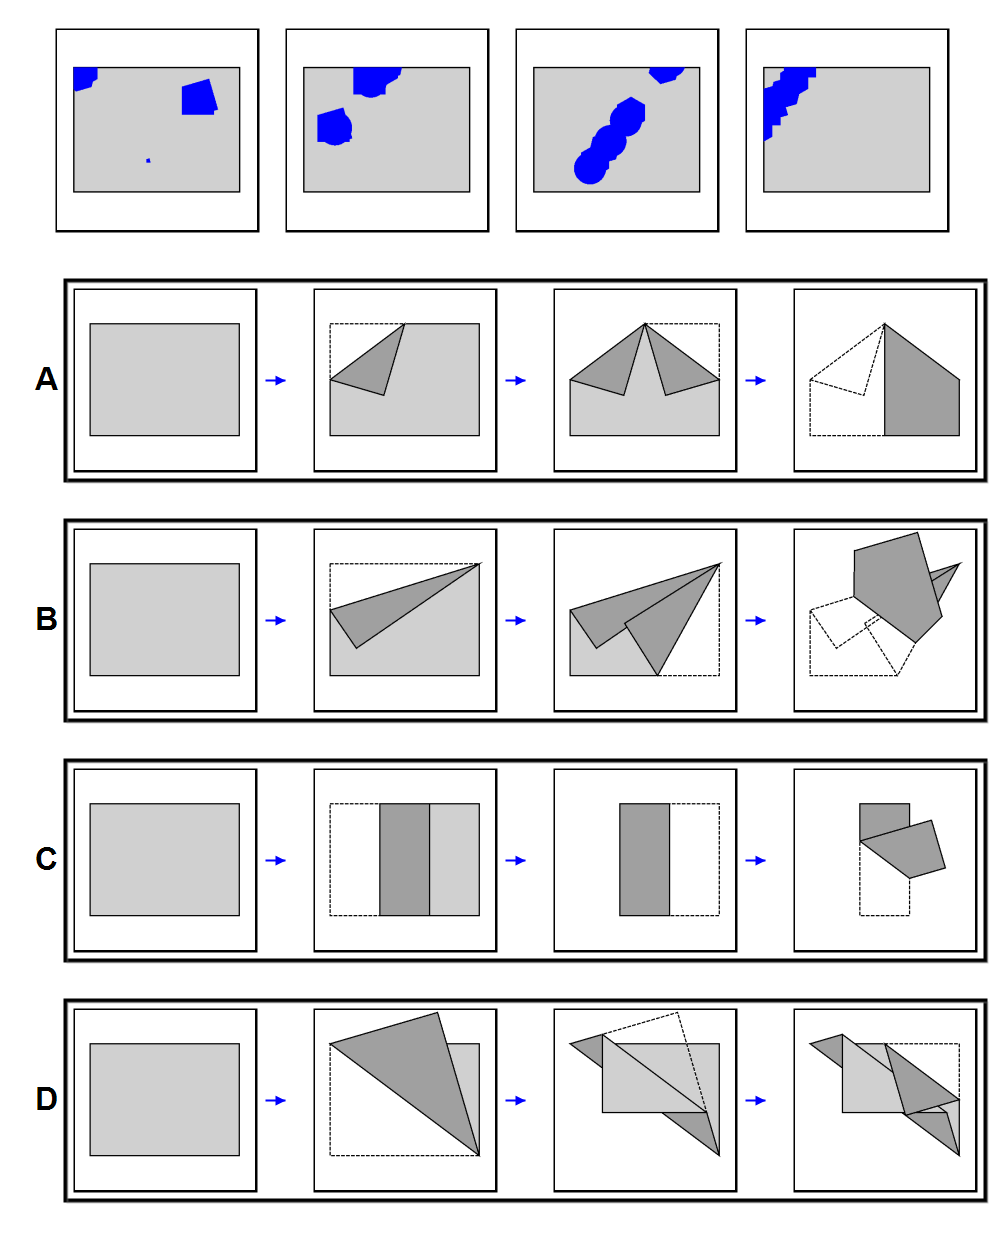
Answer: D